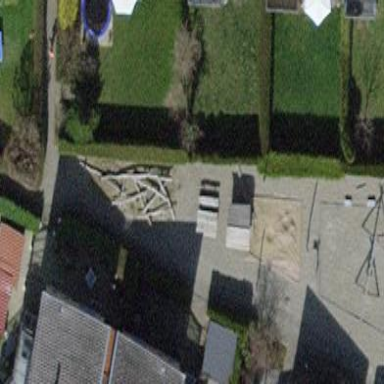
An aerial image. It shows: Playground area for leisure land.